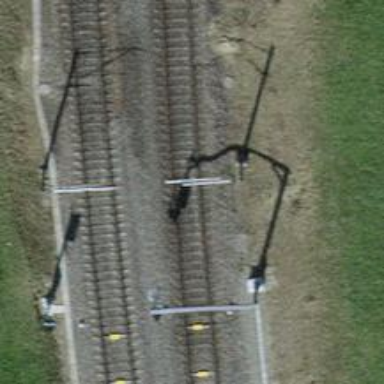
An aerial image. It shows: Railway with electrified contact lines.